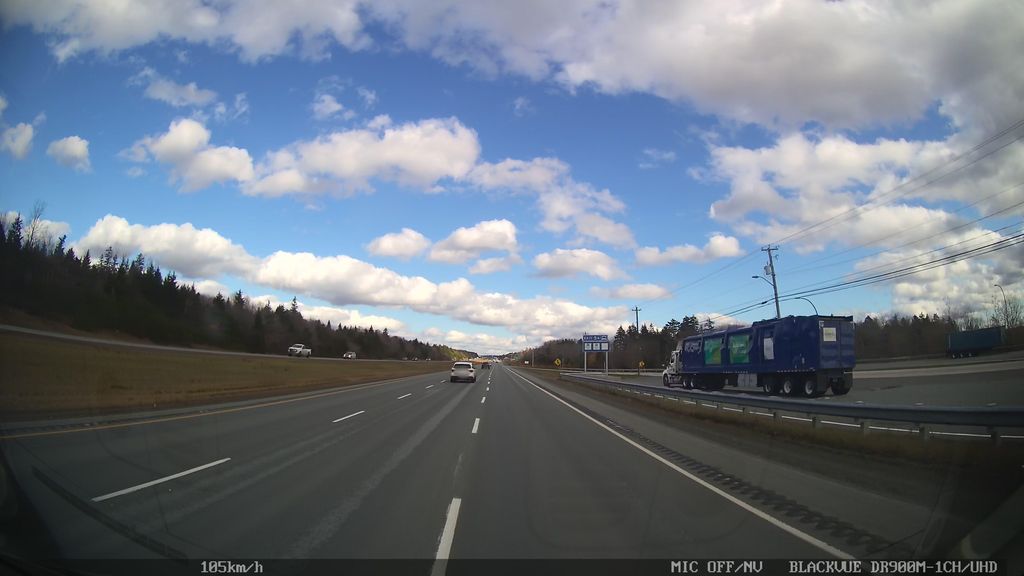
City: halifax